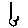
Label: line